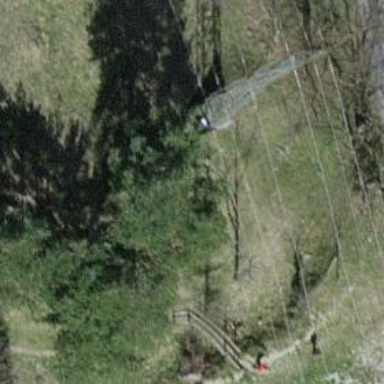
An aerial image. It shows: Power line in the image.